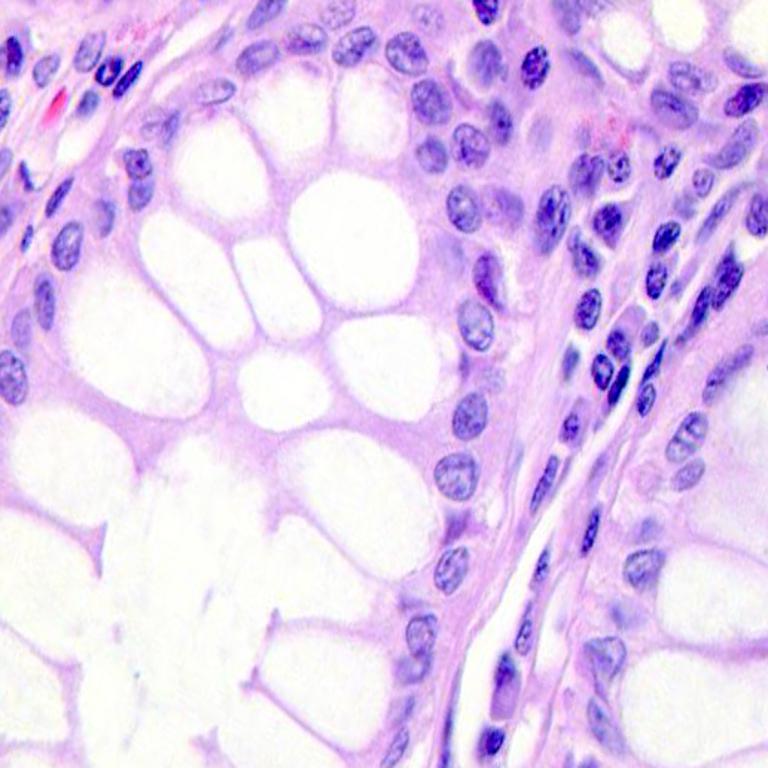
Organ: colon
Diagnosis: benign